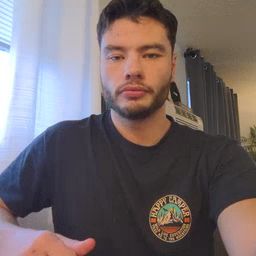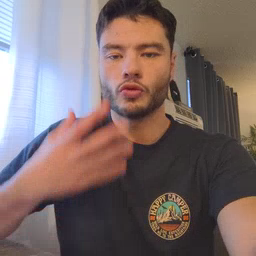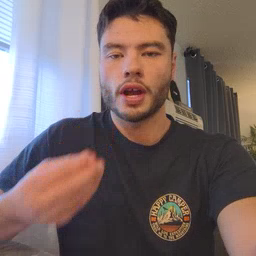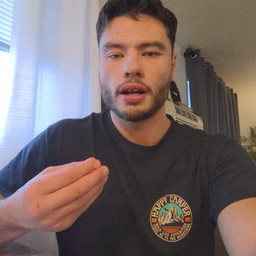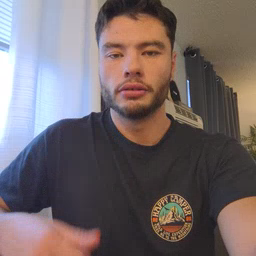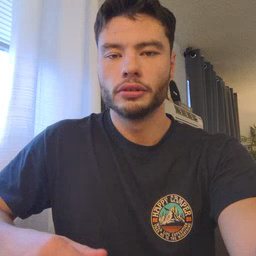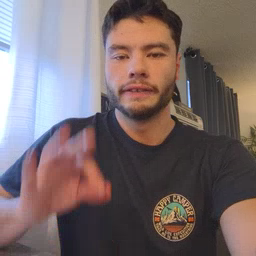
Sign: wet